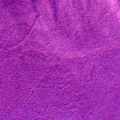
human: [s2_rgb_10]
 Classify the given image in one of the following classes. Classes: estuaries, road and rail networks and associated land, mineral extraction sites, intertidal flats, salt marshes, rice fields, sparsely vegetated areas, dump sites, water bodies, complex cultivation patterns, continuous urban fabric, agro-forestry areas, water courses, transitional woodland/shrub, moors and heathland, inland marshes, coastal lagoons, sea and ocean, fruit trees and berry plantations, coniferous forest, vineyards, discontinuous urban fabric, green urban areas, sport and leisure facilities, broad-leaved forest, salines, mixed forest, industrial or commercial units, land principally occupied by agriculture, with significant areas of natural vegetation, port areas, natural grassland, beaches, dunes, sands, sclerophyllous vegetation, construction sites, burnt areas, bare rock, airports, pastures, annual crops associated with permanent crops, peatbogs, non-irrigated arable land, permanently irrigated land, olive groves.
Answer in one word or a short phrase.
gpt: sea and ocean